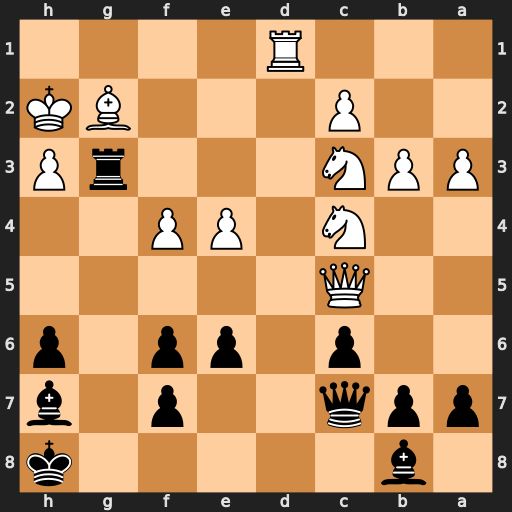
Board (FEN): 1b5k/ppq2p1b/2p1pp1p/2Q5/2N1PP2/PPN3rP/2P3BK/3R4
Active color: b
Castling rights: -
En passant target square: -
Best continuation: Qxf4 Ne2 Rg5+ Nxf4 Bxf4+ Kg1 Rxc5